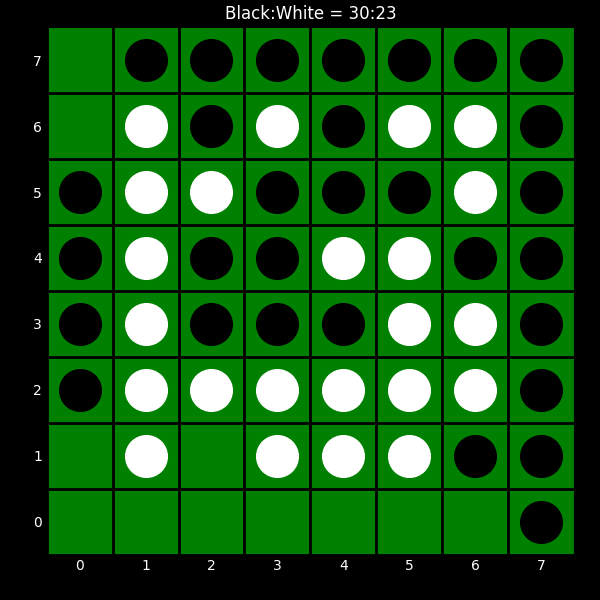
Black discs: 30
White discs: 23